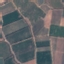
Land use / land cover: PermanentCrop